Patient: sex F, age 54
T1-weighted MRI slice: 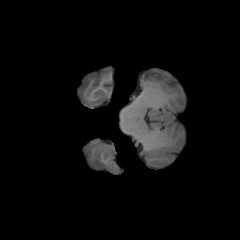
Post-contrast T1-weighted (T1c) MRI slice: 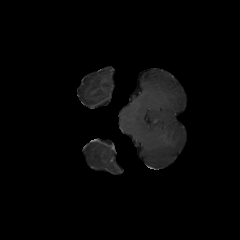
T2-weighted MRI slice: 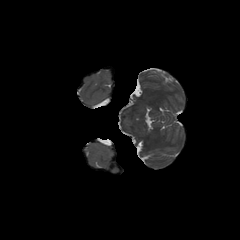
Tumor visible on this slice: no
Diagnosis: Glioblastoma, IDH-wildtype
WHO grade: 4